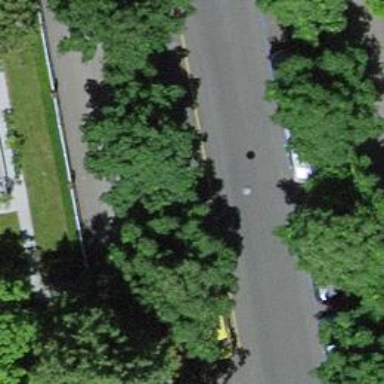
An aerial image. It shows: Avenue lined with trees.